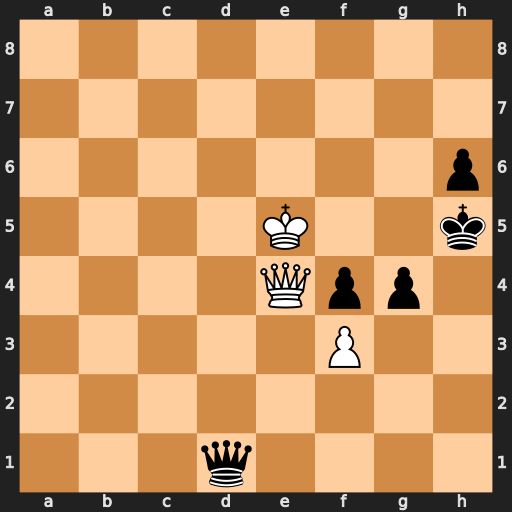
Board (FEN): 8/8/7p/4K2k/4Qpp1/5P2/8/3q4
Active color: w
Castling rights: -
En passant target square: -
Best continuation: Qf5+ Kh4 Qxg4#